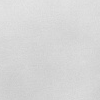
Atmospheric dust classification: dusty